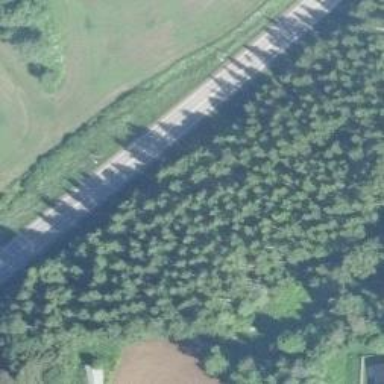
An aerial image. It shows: Asphalt trunk highway.